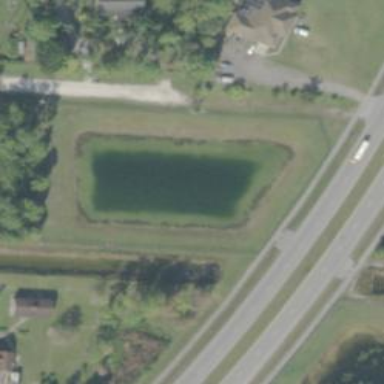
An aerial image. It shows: Serene pond surrounded by nature.